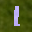
Label: 1